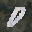
Label: 0